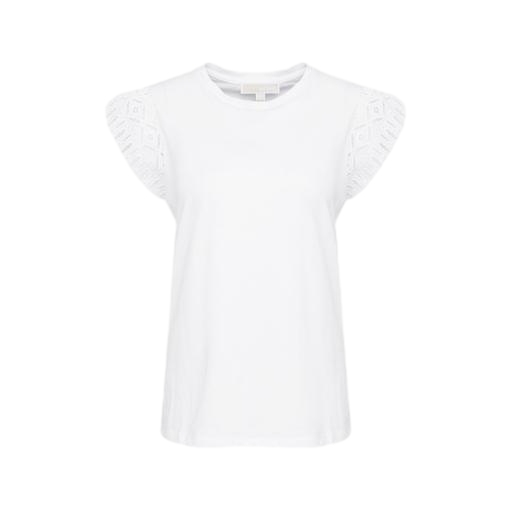
white lace muscle t-shirt, white isabel muscle t-shirt, white lace-trim t-shirt, white background